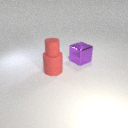
large purple metal cube behind large red rubber cylinder